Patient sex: M
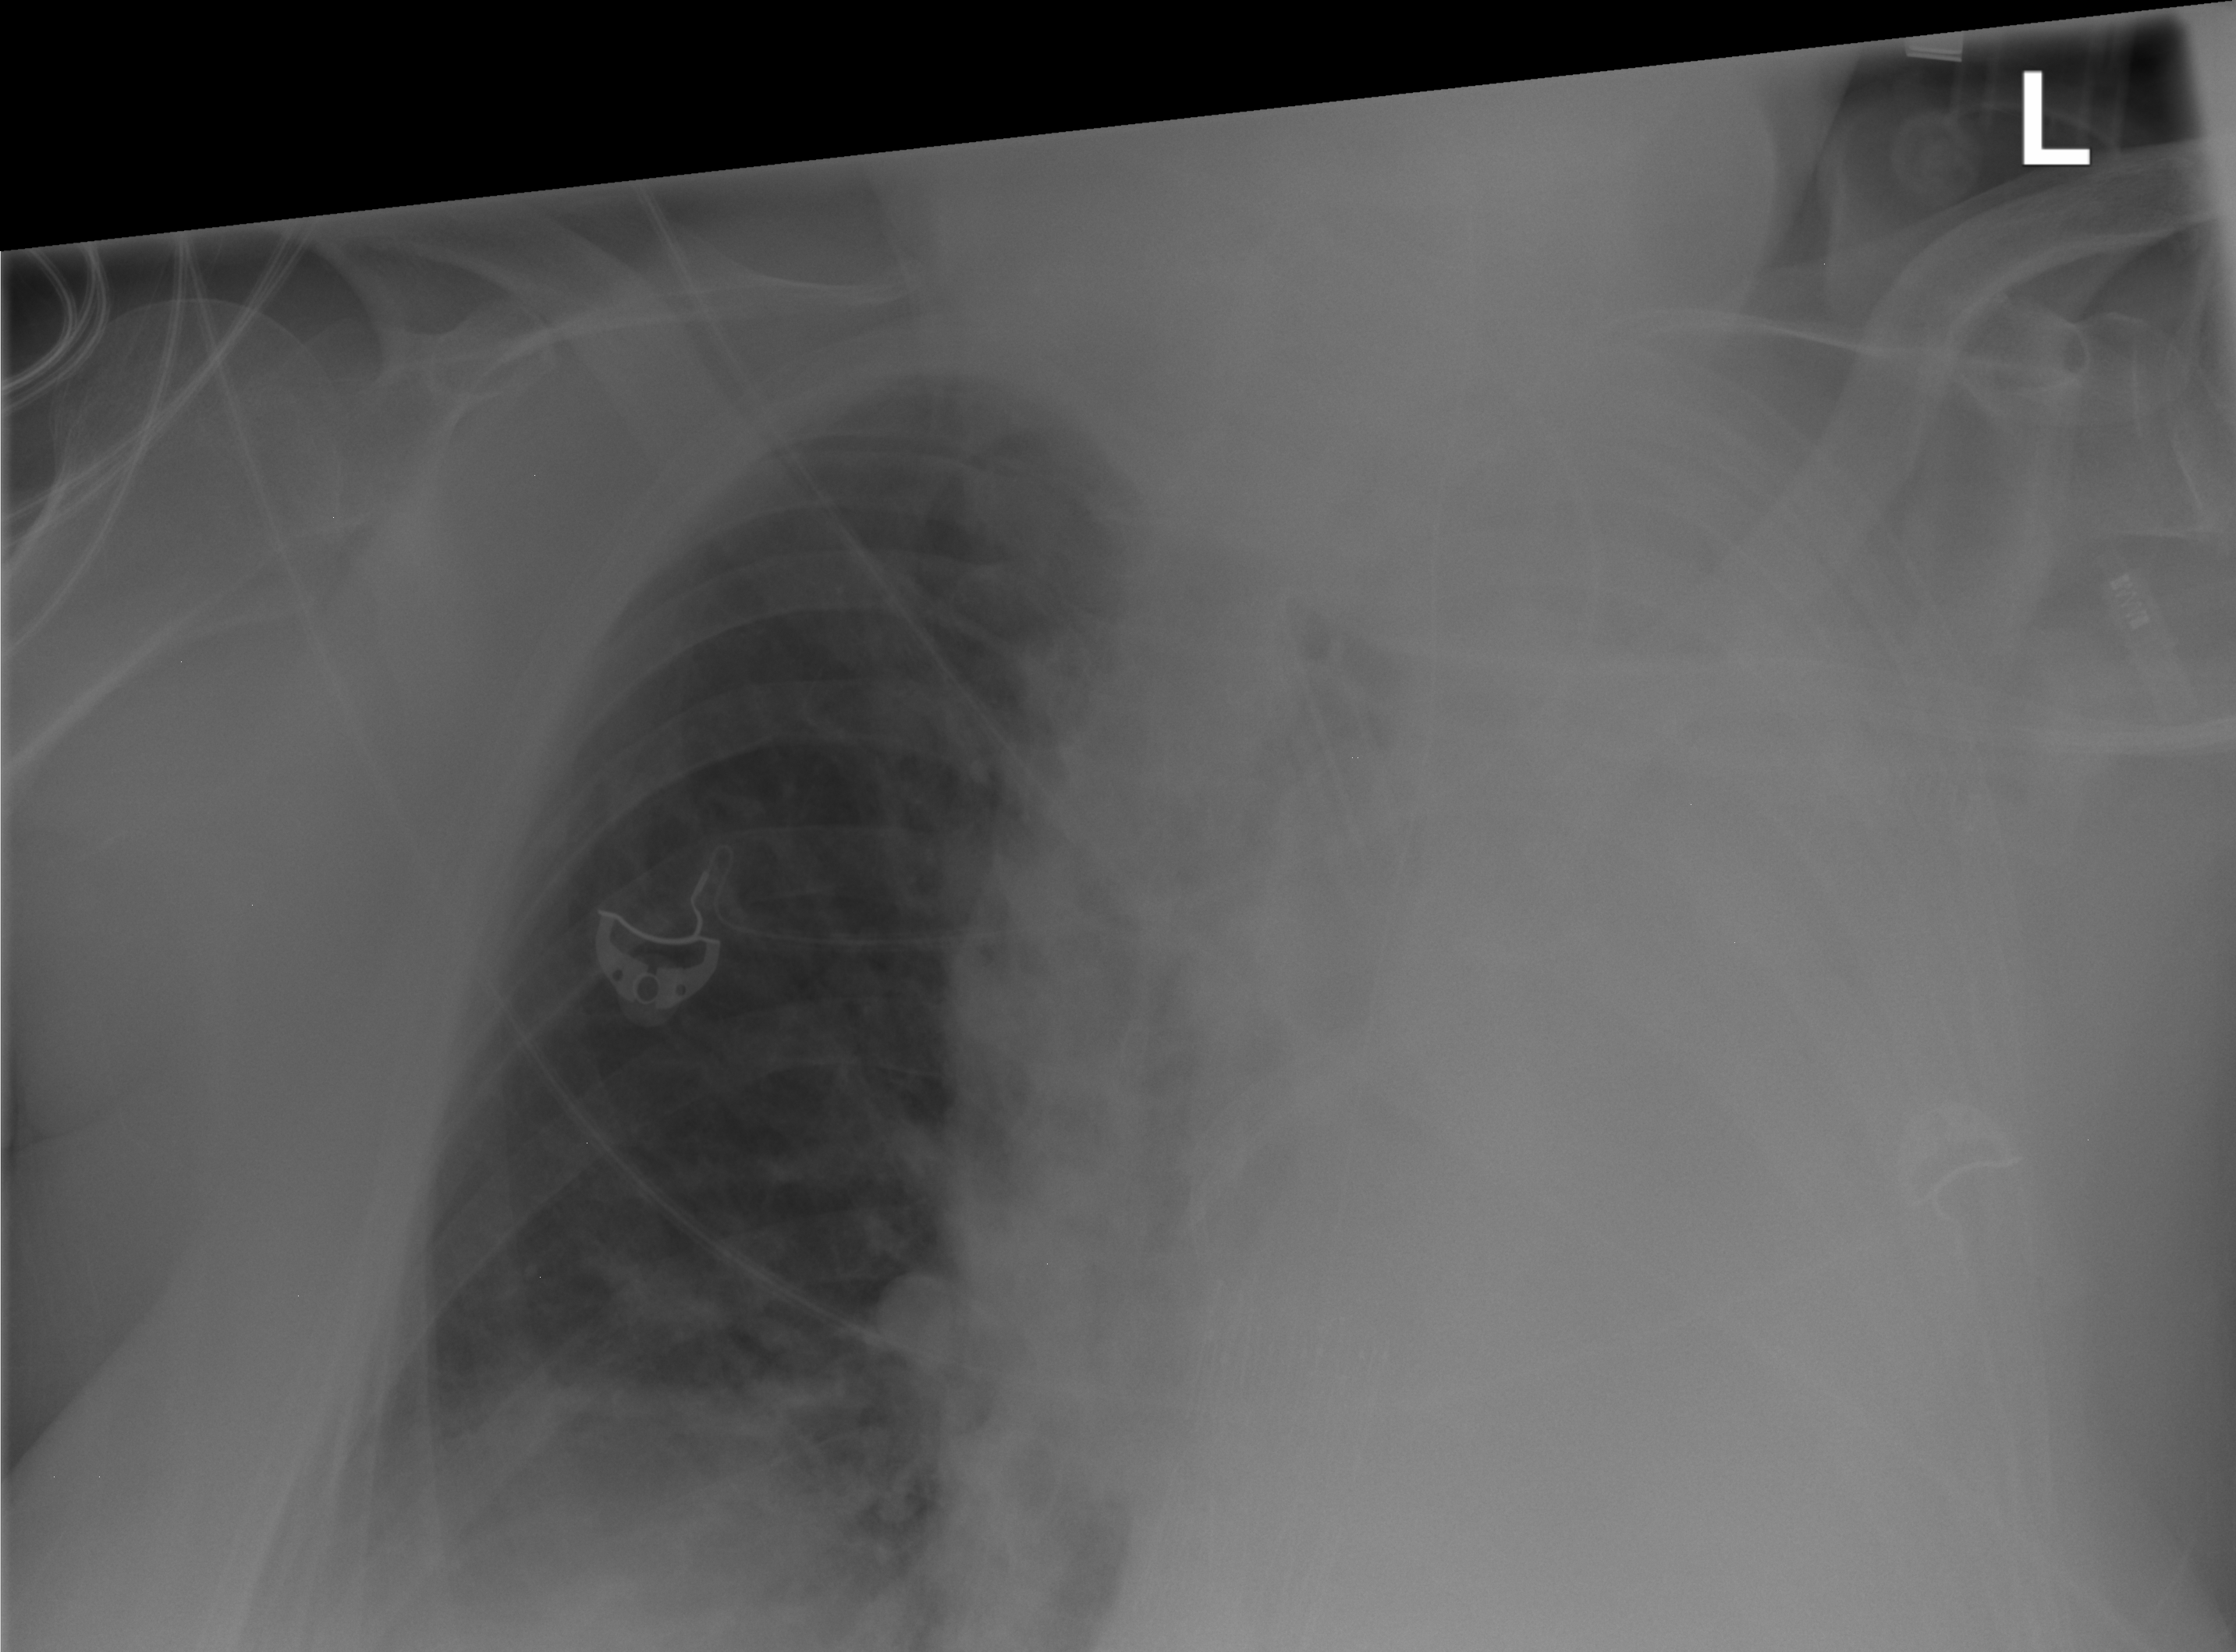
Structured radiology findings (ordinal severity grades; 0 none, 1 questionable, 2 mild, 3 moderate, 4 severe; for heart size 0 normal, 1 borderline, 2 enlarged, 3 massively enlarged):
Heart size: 2
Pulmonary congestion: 2
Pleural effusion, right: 2
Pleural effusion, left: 0
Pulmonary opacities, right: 2
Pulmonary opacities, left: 3
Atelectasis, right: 2
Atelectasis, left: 3